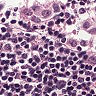
Metastatic tissue present: no